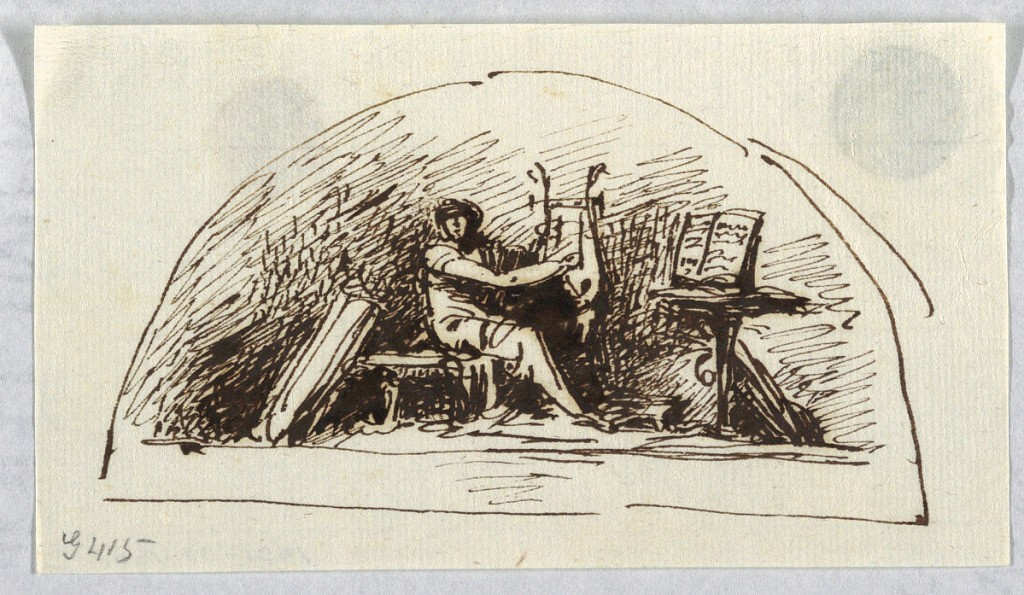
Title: Lunette with Music and Poetry
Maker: Felice Giani, Italian, 1758–1823
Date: ca. 1800
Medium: Pen and dark brown ink on cream laid paper
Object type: Drawing
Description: Apollo seated upon shawl against which quiver leans and plays lyre. Table with opened book stands at right.